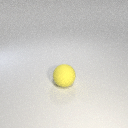
large yellow rubber sphere